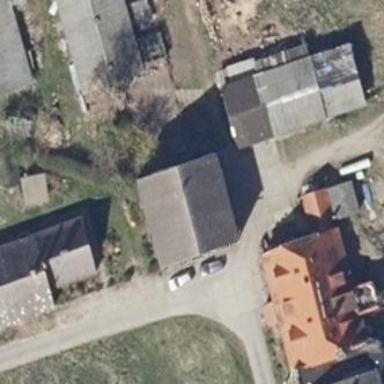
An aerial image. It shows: Building with gabled roof.